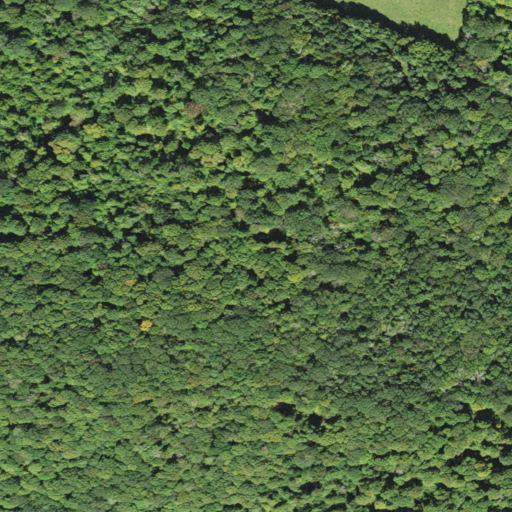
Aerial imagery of mountain in West Virginia named Elk Mountain containing deciduous forest, grassland, and mixed forest